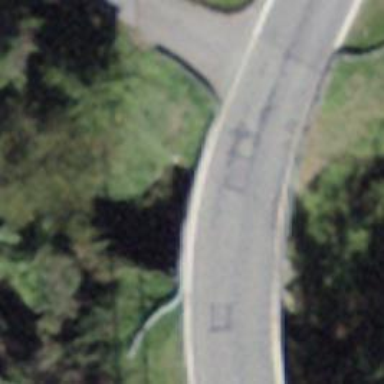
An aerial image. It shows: Tertiary road on bridge with asphalt surface.